Interaction volume radius: 10 \u00c5
Interaction volume height: 10 \u00c5
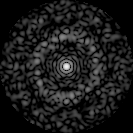
Disorder parameter: 0.8246